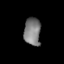
Tissue: lung
Cell type: Endothelial cells
Senescence score: 0.6864
Nuclear area (px): 454
Mean DAPI intensity: 123.793